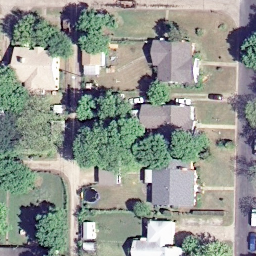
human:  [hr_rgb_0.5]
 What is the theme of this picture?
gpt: medium residential